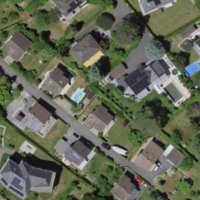
EUNIS habitat code: 54
Species observed at this site:
Lapsana communis
Euphorbia lathyris